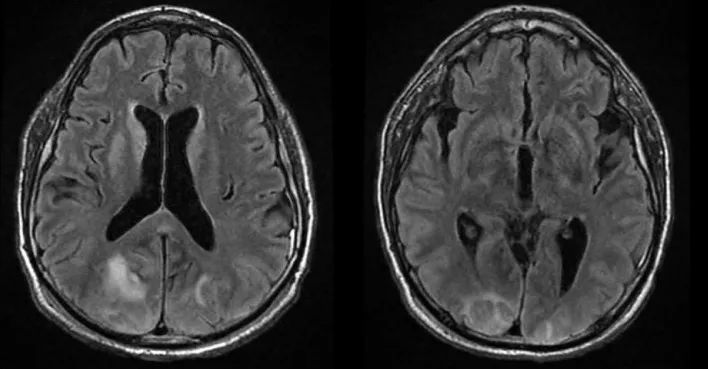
MRI showing area of ischemia in right occipital lobe possibly due to right vertebral artery dissection.
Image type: radiology (mri)